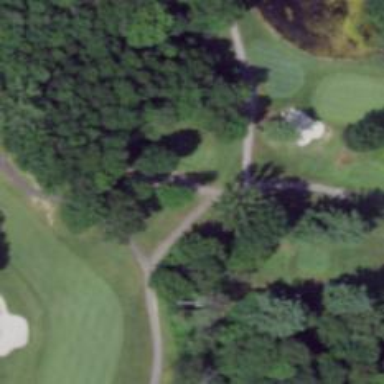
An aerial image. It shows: Path used for both walking and golf.